Interaction volume radius: 10 \u00c5
Interaction volume height: 25 \u00c5
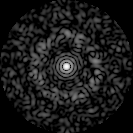
Disorder parameter: 0.8316